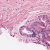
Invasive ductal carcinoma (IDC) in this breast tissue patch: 0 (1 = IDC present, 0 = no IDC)